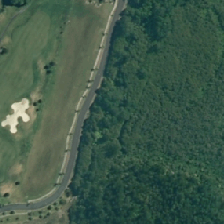
Land cover: herbaceous_freshwater_vege